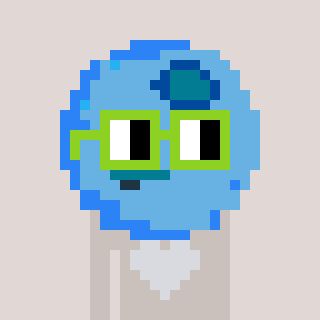
a pixel art character with square light green glasses, a blueberry-shaped head and a foggrey-colored body on a warm background